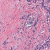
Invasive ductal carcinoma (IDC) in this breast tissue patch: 1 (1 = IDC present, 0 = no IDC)